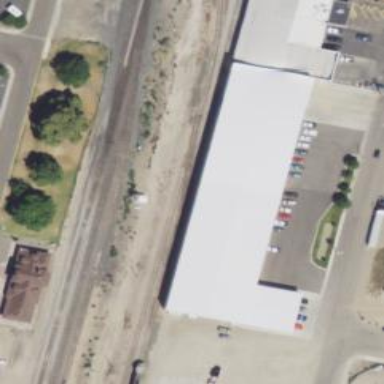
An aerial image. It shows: Railway siding with rails.